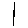
Label: line